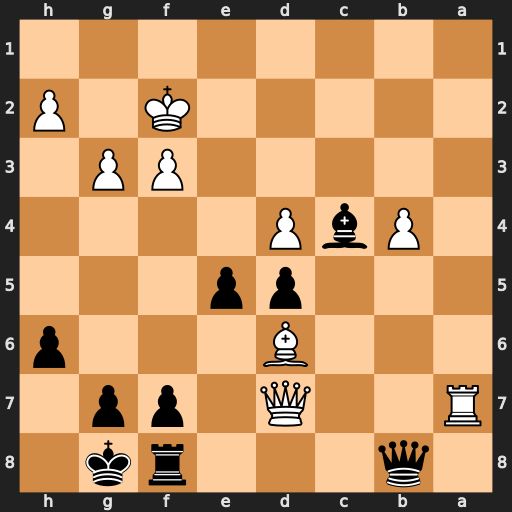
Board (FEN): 1q3rk1/R2Q1pp1/3B3p/3pp3/1PbP4/5PP1/5K1P/8
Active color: b
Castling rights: -
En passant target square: -
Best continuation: Qb6 Bc5 Qg6